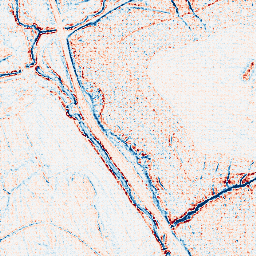
Category: edge_preserving
Decomposition family: anisotropic_diffusion
Decomposition parameters: iterations: 5
kappa: 50
gamma: 0.1
Upsampling method: sinc_hamming
Upsampling parameters: scale: 4
kernel_size: 4
Upsampling scale: 4